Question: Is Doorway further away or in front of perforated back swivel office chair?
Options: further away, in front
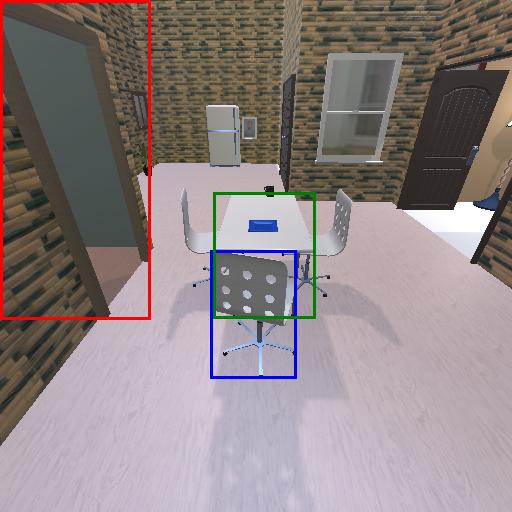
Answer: further away